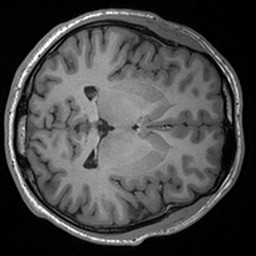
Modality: T1w
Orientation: axial
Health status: healthy
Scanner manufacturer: siemens
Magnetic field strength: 3 T
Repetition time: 1.9 s
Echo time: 0.00227 s